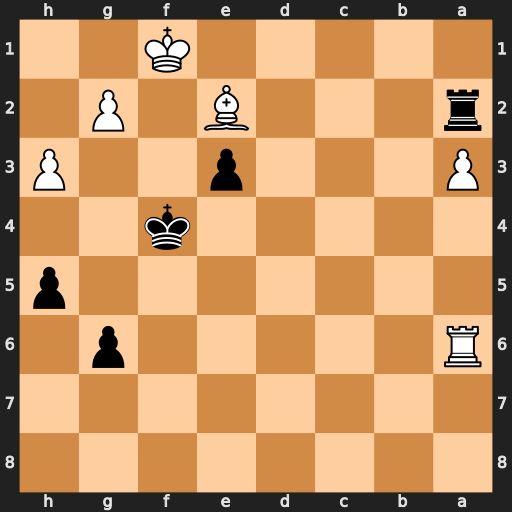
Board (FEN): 8/8/R5p1/7p/5k2/P3p2P/r3B1P1/5K2
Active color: b
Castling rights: -
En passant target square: -
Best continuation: Ra1+ Bd1 Rxd1+ Ke2 Rd2+